Field crop: maize
Growth stage: 2
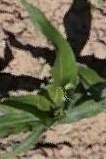
Species: maize